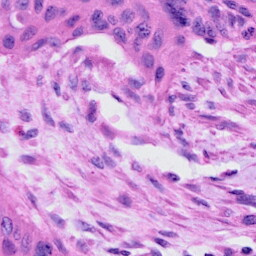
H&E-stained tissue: Cervix